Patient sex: M
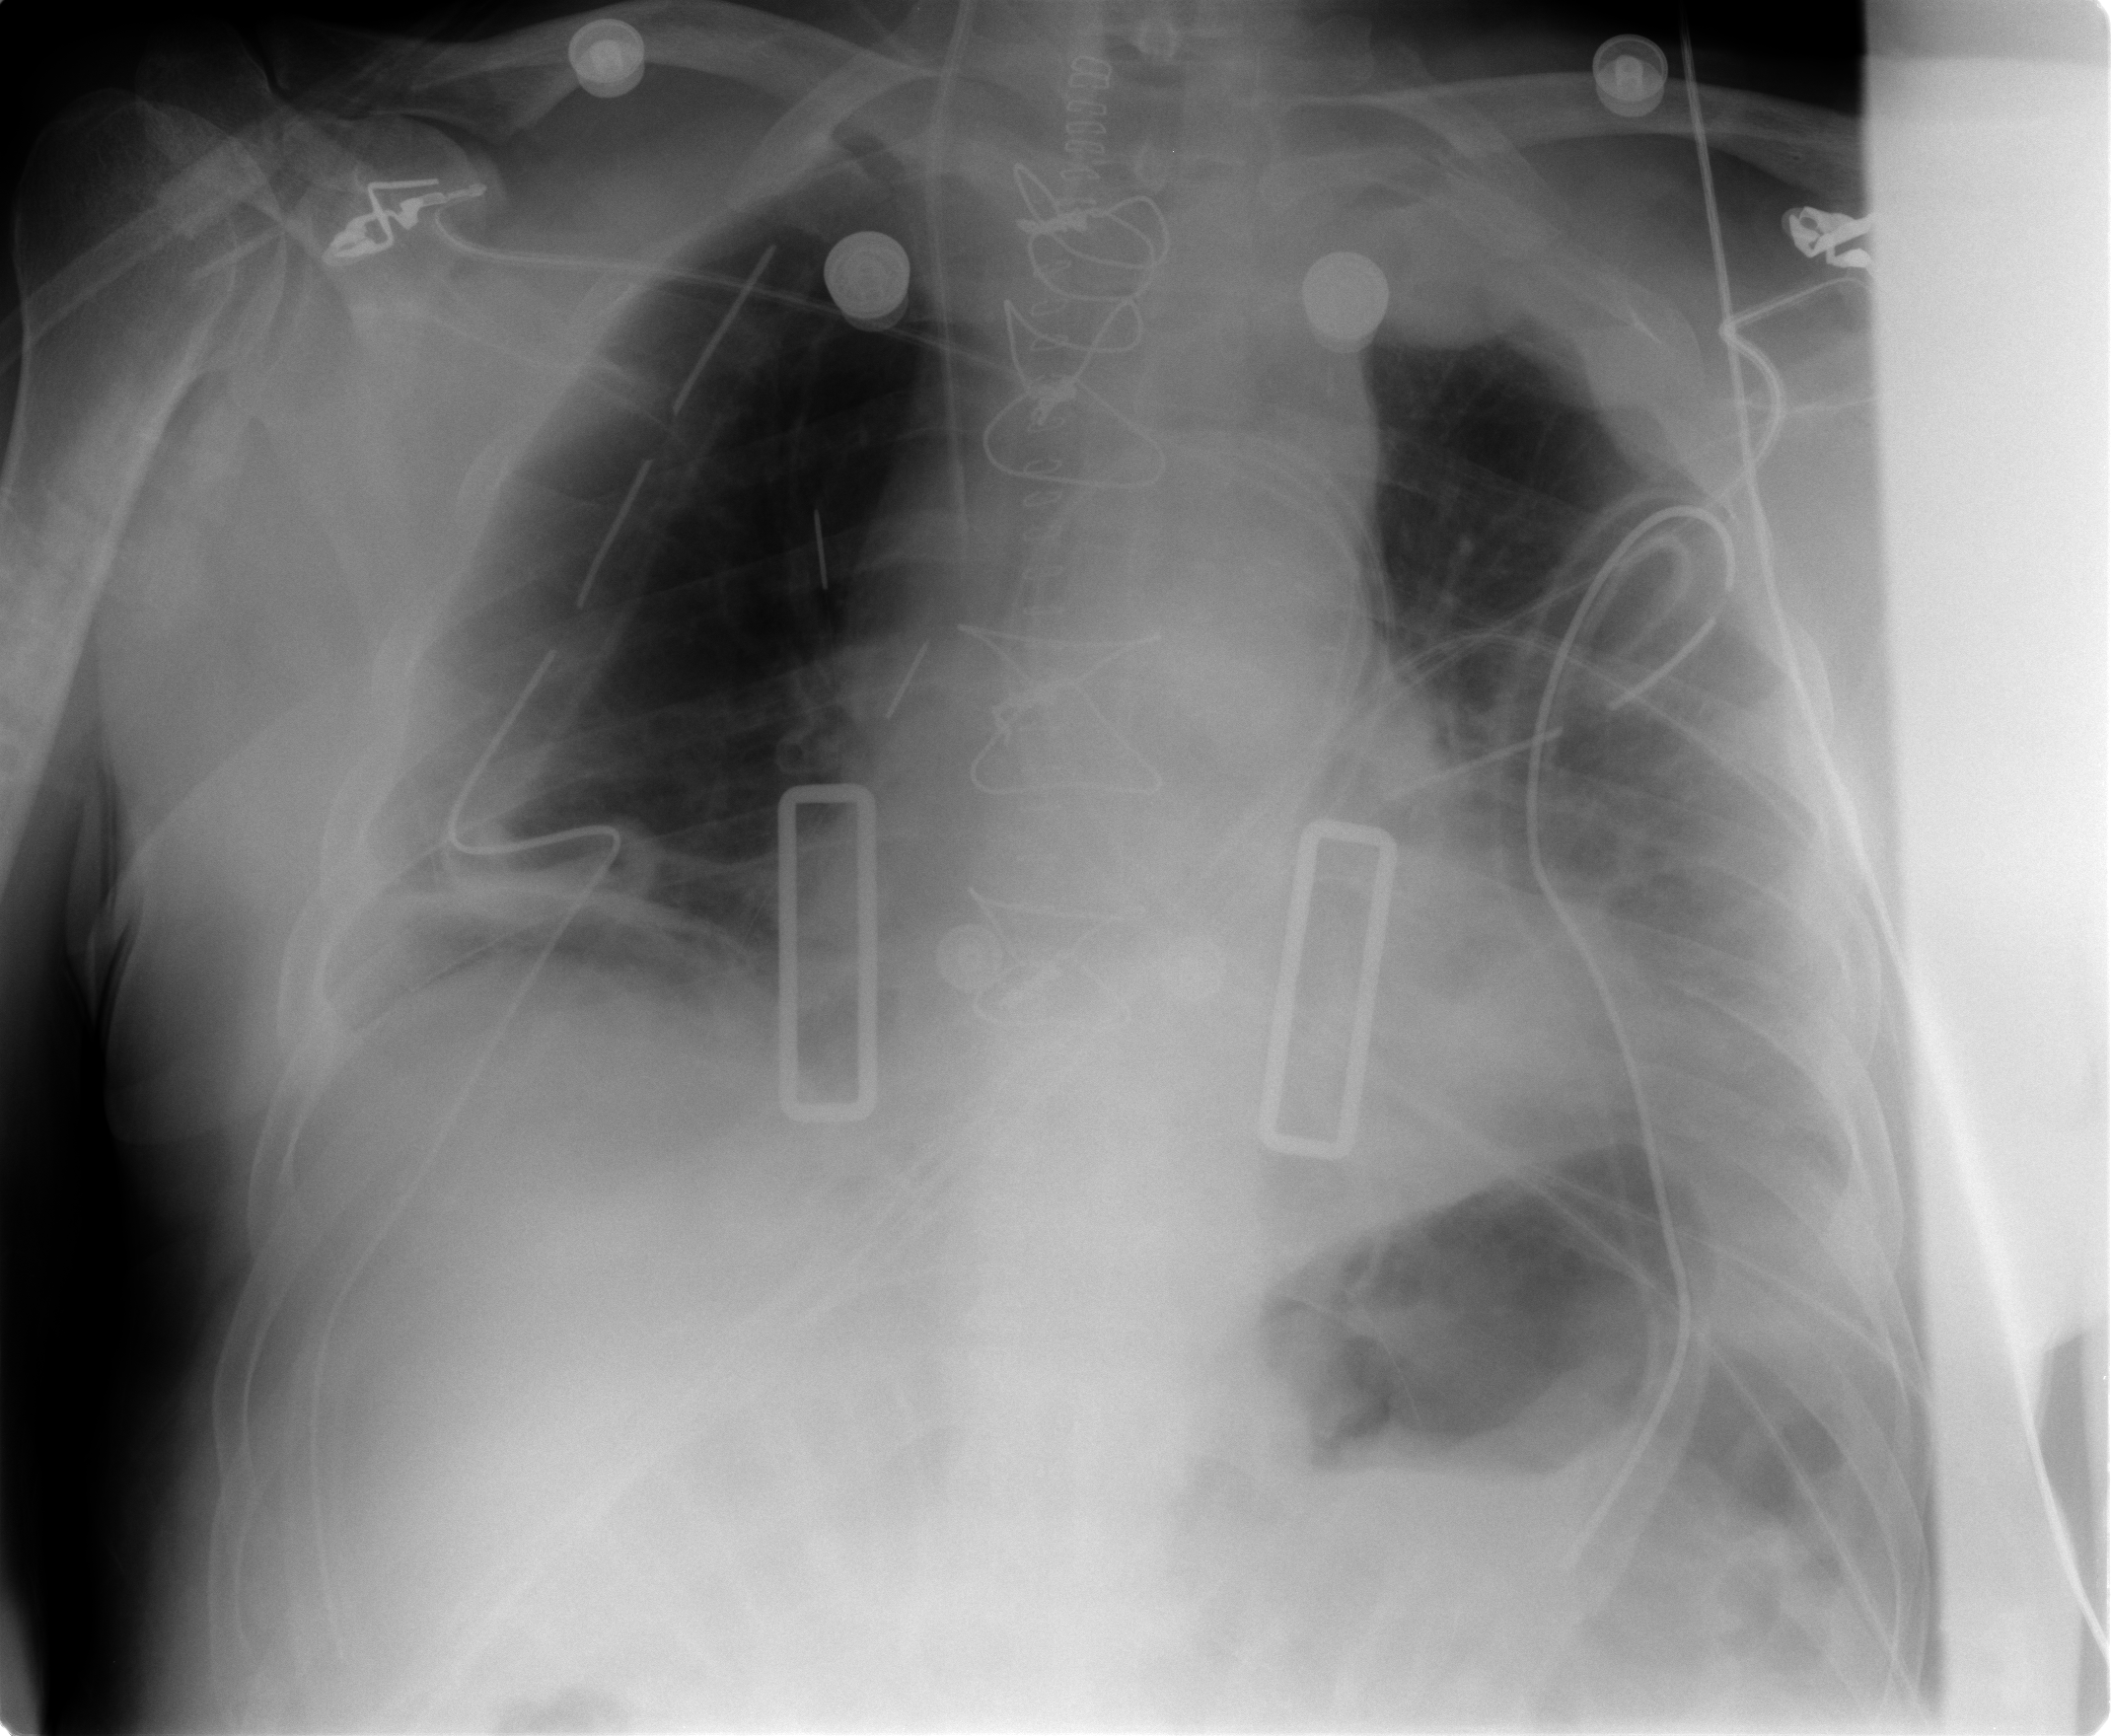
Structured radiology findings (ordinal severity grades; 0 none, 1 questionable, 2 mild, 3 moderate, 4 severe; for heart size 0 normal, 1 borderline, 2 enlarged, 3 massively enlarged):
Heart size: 2
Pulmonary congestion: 0
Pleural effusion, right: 0
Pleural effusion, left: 2
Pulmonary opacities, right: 0
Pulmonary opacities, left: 2
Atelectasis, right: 2
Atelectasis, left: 2